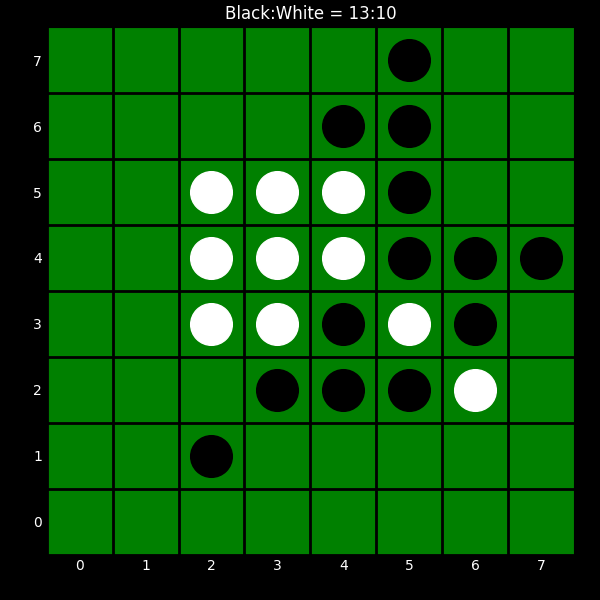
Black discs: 13
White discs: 10